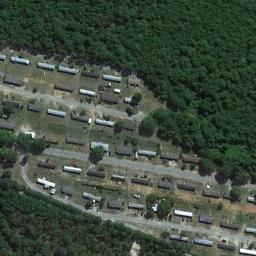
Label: mobile_home_park